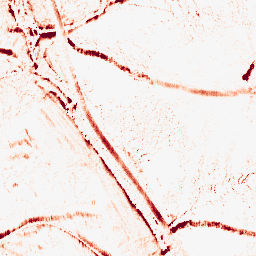
Category: morphological
Decomposition family: morphological_ellipse
Decomposition parameters: operation: opening
width: 10
height: 5
Upsampling method: sinc_hamming
Upsampling parameters: scale: 4
kernel_size: 16
Upsampling scale: 4